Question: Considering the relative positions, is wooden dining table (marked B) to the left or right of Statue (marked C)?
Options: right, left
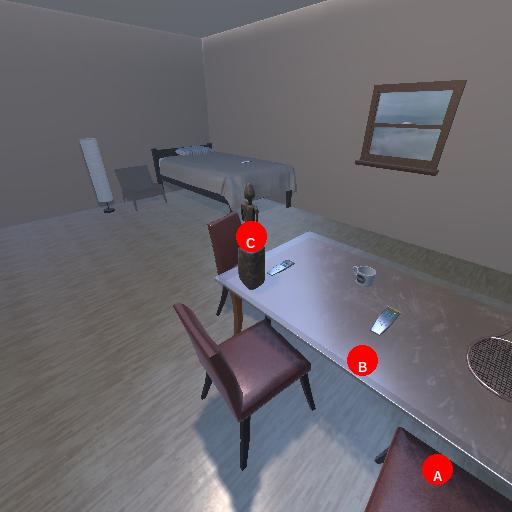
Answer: right